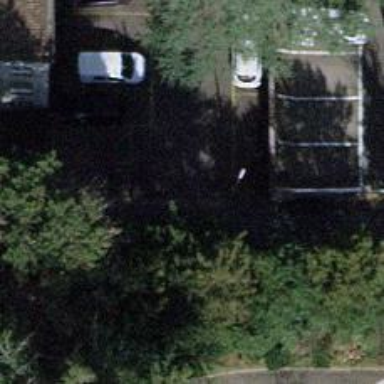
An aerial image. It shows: Parking aisle designated as service road.